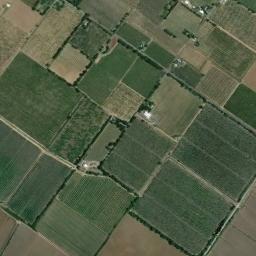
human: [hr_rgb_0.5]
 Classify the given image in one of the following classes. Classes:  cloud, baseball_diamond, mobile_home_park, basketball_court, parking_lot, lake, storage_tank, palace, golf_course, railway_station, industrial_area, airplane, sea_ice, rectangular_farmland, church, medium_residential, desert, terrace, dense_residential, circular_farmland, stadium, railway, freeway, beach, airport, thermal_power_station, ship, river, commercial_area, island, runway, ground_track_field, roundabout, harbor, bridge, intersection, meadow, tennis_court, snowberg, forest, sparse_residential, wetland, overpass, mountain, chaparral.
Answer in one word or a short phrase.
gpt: rectangular_farmland